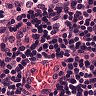
Metastatic tissue present: no